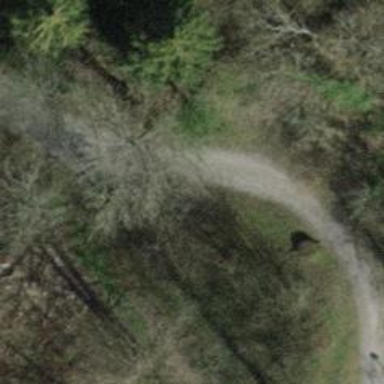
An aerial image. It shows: Gravel path with excellent trail visibility.